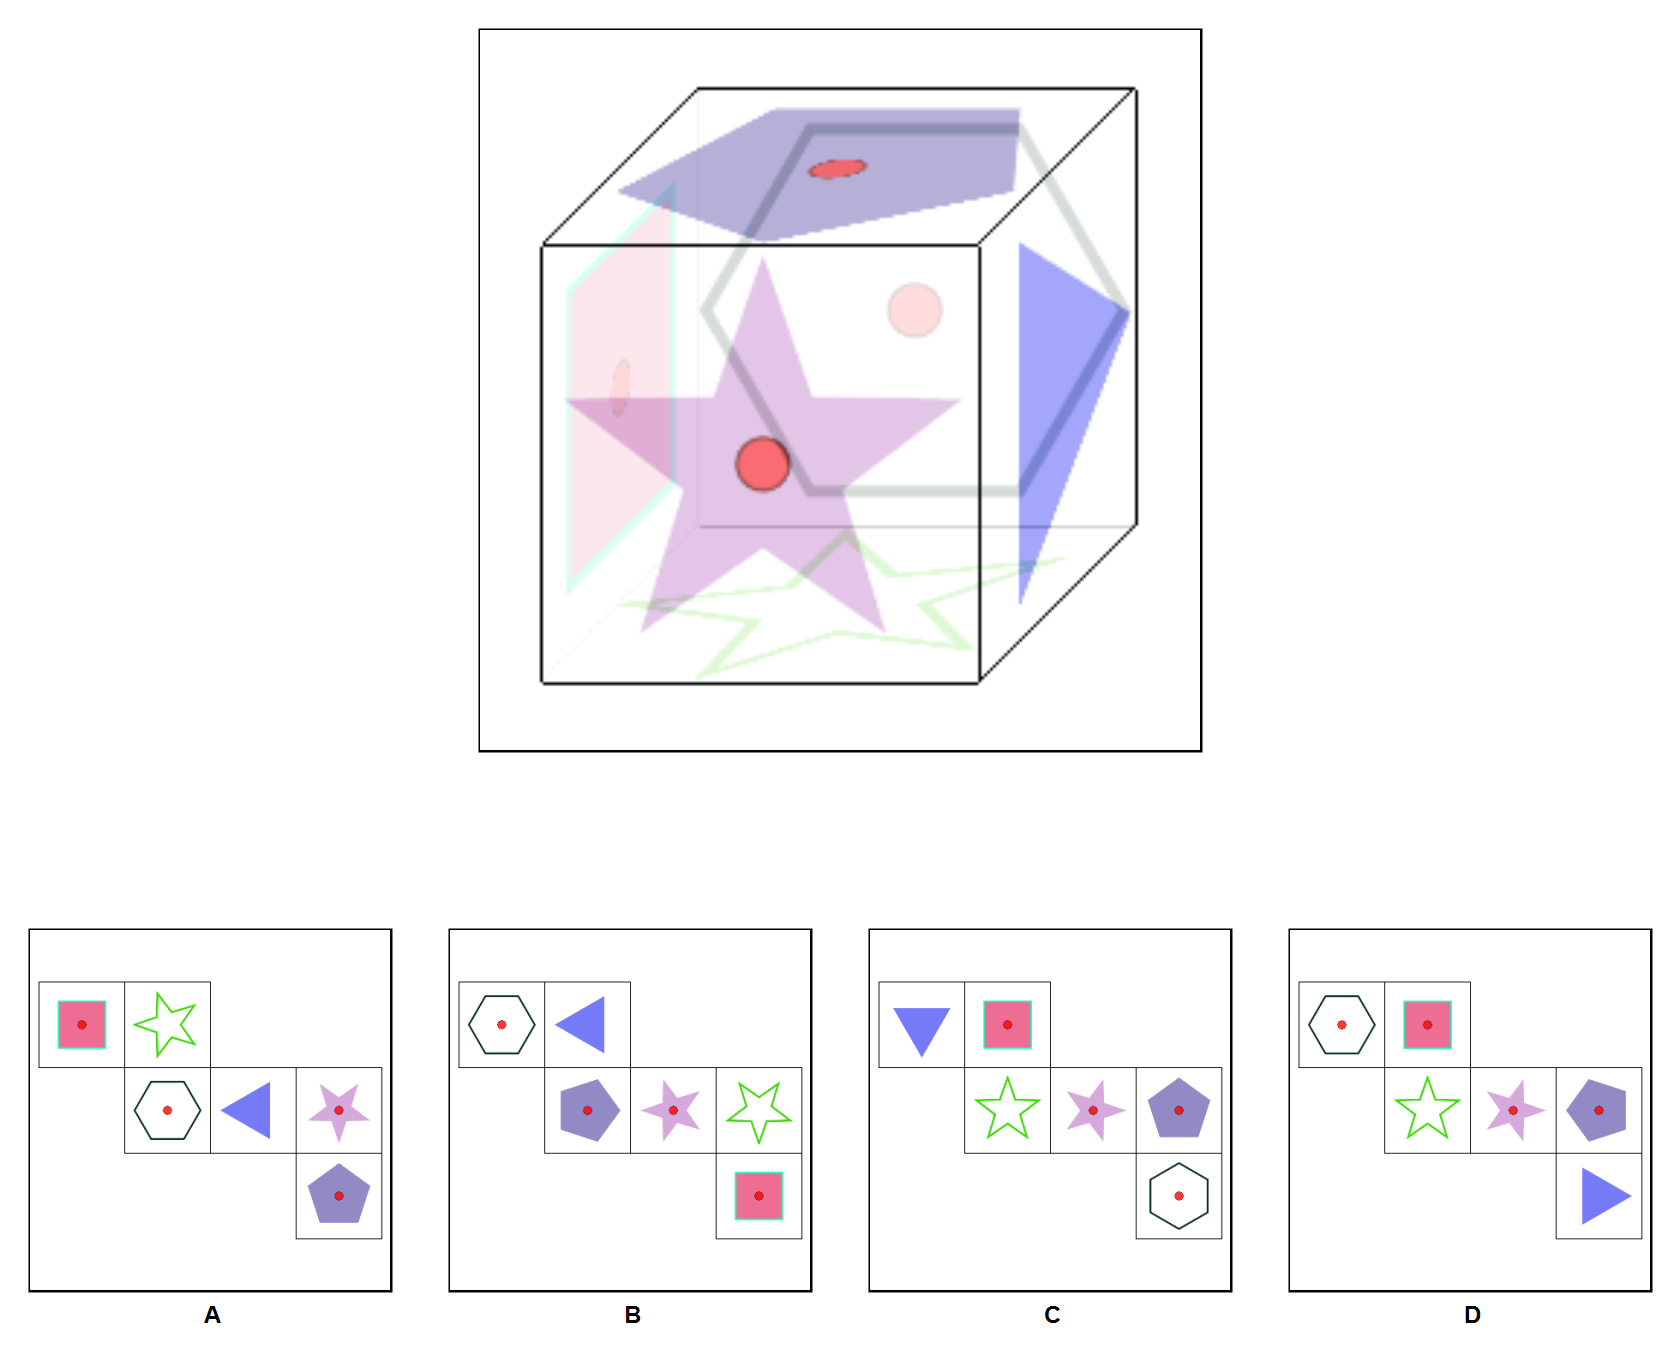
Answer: C